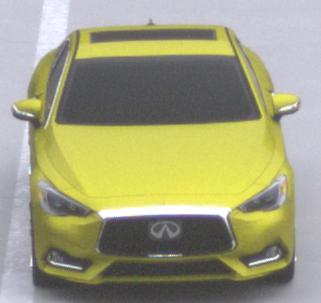
Make: Infiniti
Model: Q60 2.0t
Detailed model: Q60 (V37)
Model produced from: 2016/10
Model produced until: 2018/08
Doors: 2
Color: yellow
Road condition: dry road
Daytime: midday
Contrast: low contrast